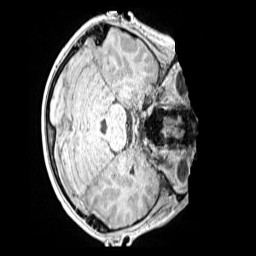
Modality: MP2RAGE
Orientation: axial
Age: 10
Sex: male
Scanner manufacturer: siemens
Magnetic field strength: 3 T
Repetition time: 4 s
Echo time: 0.00299 s